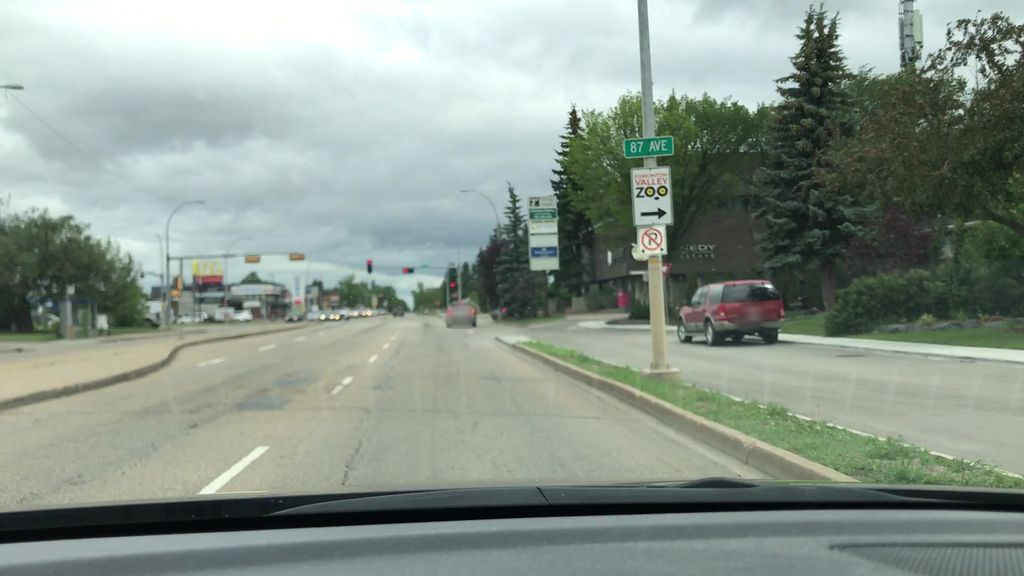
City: edmonton